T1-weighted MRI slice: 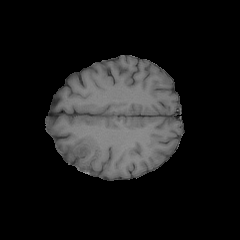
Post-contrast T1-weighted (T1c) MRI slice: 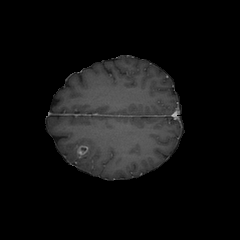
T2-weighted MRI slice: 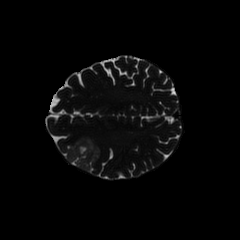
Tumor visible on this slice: yes